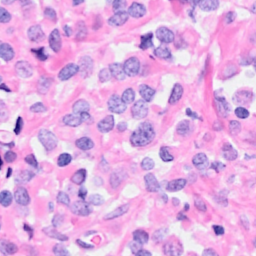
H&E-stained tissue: Breast